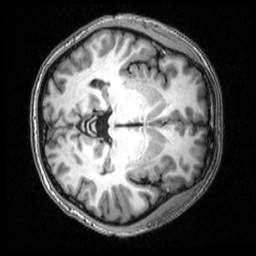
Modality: T1w
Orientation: axial
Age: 24
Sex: male
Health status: healthy
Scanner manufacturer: siemens
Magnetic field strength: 3 T
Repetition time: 2.53 s
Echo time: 0.00339 s